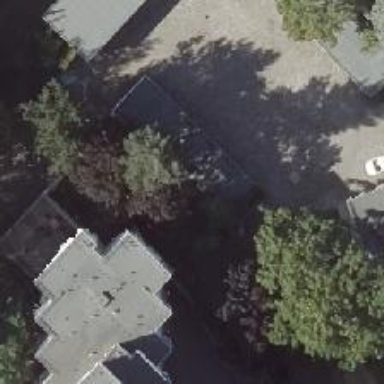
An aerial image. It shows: Group of garages.